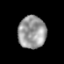
Tissue: prostate
Cell type: T cells
Senescence score: 0.2394
Nuclear area (px): 887
Mean DAPI intensity: 153.48